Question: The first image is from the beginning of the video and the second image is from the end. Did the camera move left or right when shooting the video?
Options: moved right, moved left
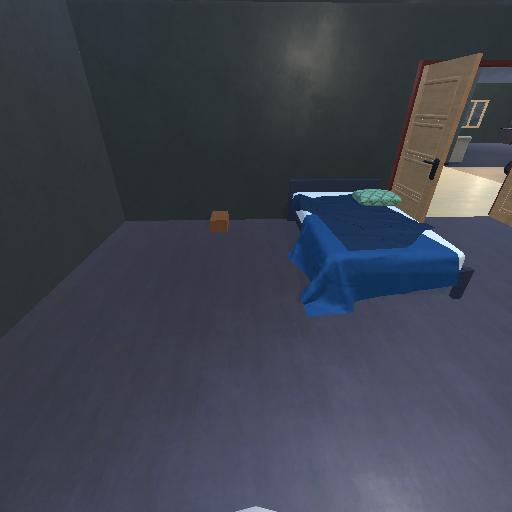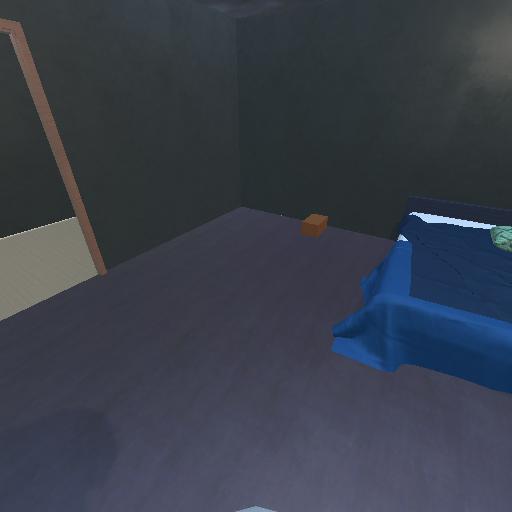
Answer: moved right